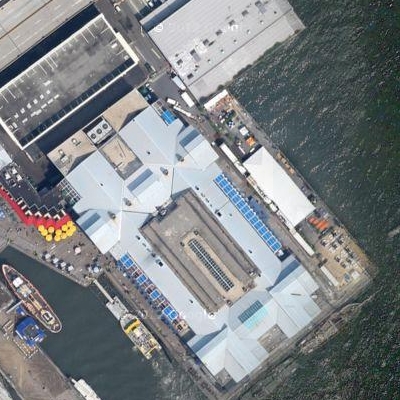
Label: cIndustry